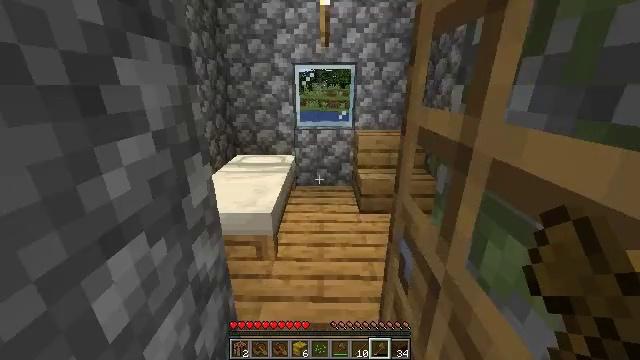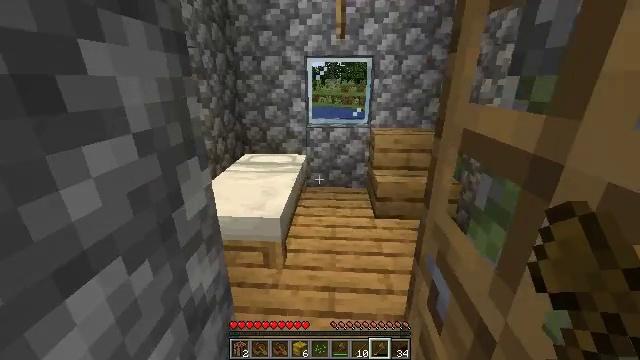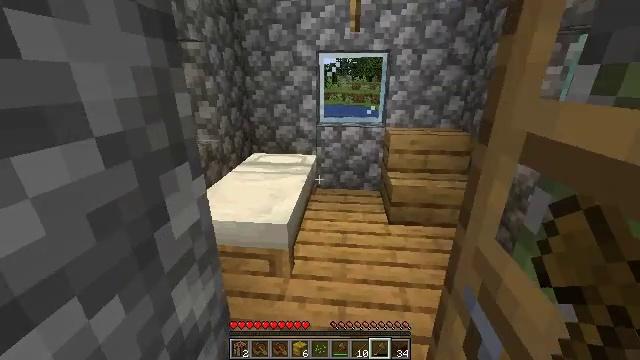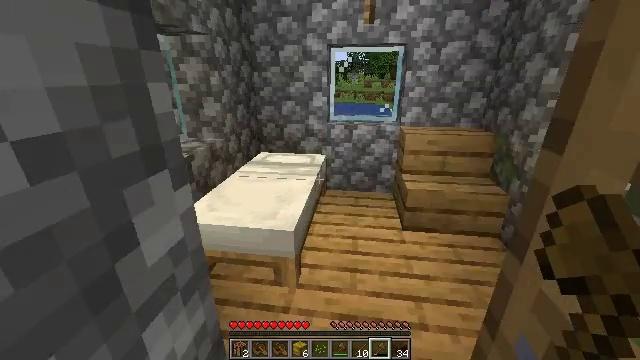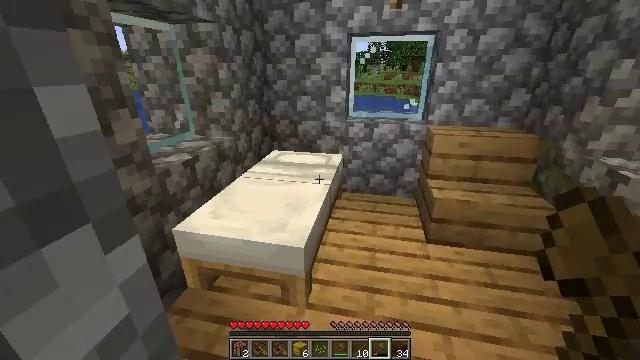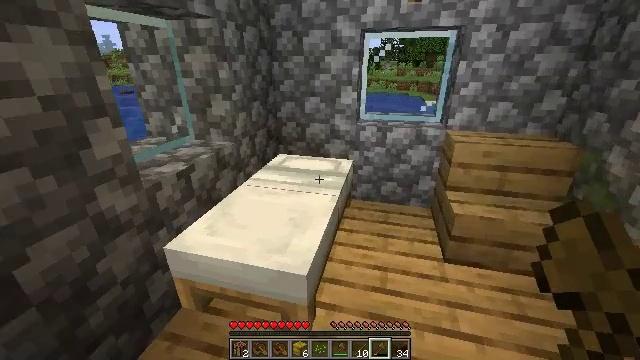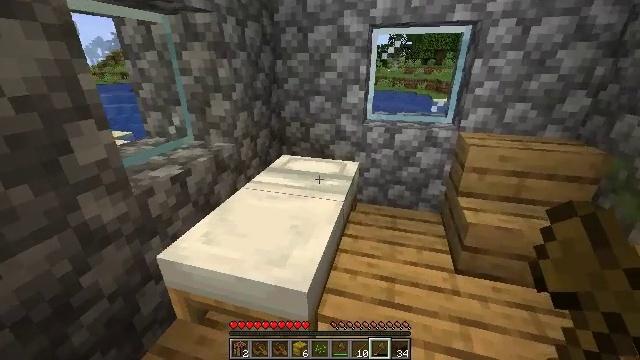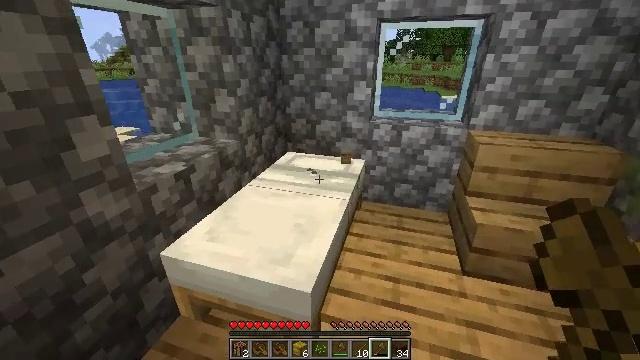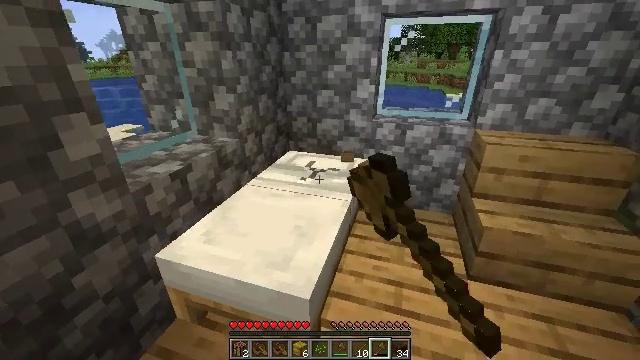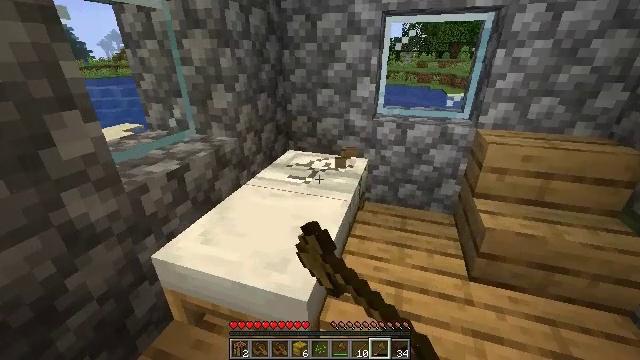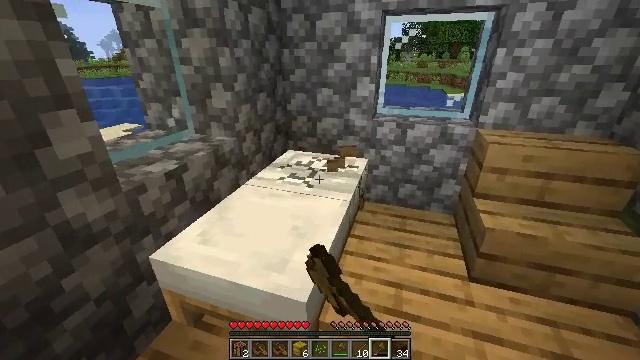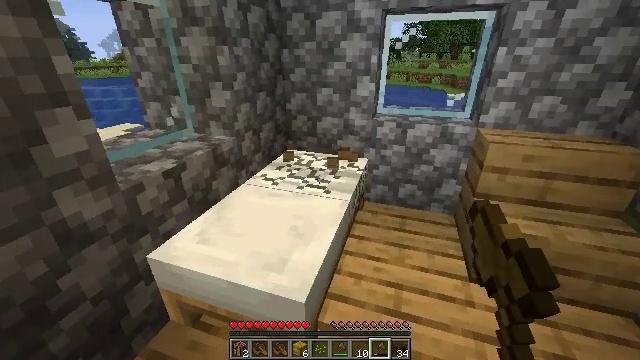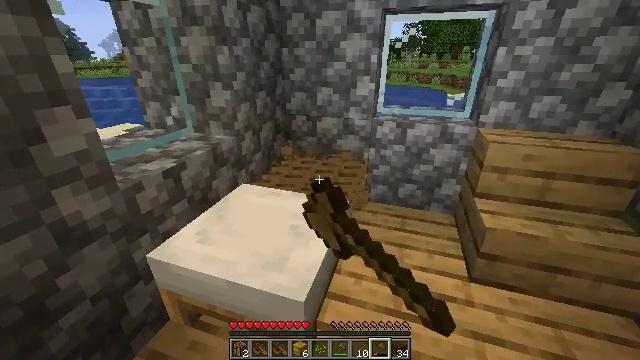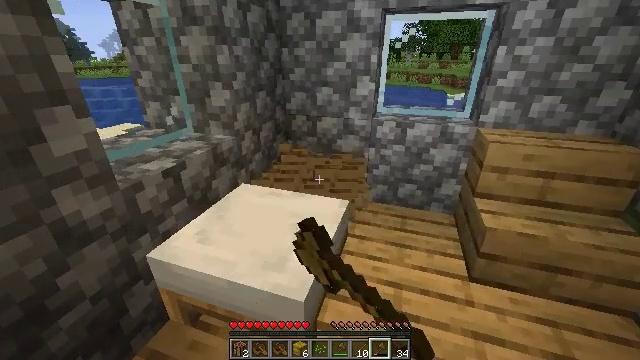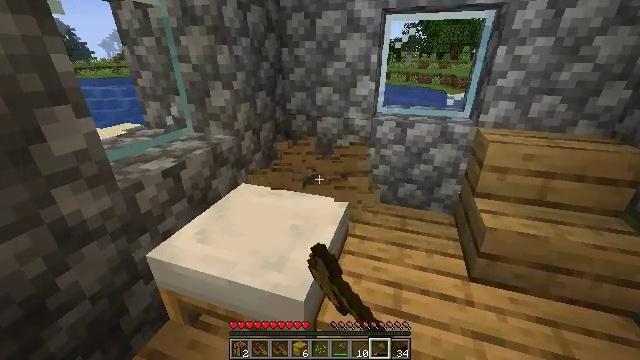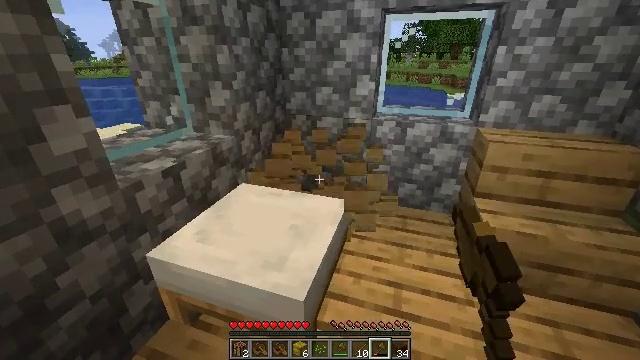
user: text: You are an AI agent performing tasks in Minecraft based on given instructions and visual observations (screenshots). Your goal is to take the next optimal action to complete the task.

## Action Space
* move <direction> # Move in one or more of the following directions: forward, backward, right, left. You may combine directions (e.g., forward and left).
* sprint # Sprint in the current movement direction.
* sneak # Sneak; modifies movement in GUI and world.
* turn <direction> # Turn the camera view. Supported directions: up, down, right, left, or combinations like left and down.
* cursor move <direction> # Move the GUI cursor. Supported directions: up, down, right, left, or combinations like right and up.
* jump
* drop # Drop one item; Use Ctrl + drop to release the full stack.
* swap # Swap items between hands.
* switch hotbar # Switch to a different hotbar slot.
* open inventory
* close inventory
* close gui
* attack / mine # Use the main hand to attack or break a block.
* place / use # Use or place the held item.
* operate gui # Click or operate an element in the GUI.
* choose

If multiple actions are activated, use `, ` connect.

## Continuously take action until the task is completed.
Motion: motion action
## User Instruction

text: Break the white bed to relocate it.
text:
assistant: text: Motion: move forward, turn left
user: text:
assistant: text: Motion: move forward, turn left
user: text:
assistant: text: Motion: move forward, turn left
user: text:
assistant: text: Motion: move forward, turn left and down
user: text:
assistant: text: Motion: move forward, turn left
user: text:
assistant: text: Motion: turn left
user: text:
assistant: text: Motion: turn left, attack / mine
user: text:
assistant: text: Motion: attack / mine
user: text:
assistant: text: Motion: attack / mine
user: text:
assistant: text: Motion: attack / mine
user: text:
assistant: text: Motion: attack / mine
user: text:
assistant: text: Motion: attack / mine
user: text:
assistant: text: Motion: attack / mine
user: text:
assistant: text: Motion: attack / mine
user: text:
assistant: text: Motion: attack / mine
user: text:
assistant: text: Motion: attack / mine
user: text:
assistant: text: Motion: attack / mine